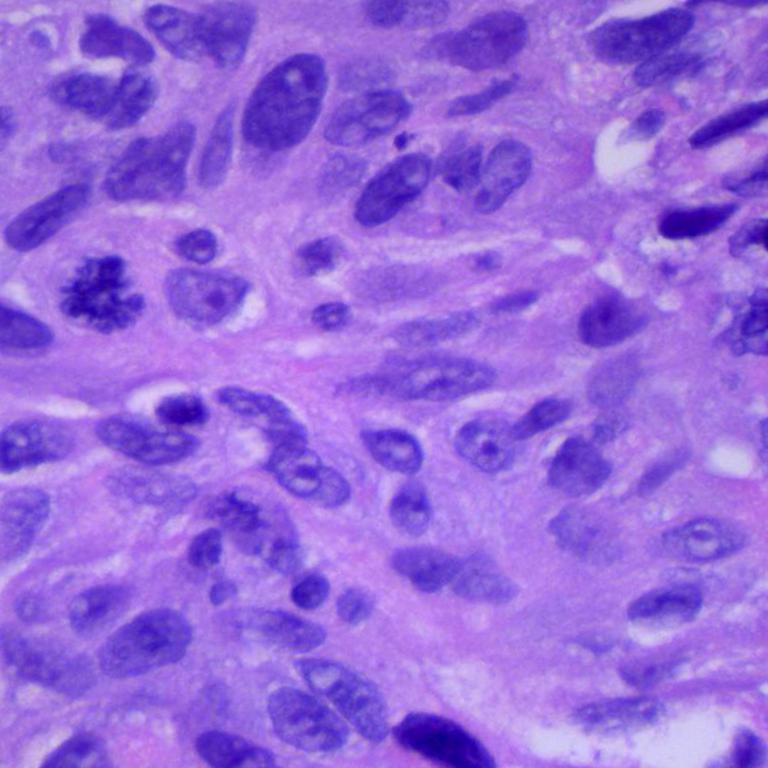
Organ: lung
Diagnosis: squamous carcinomas